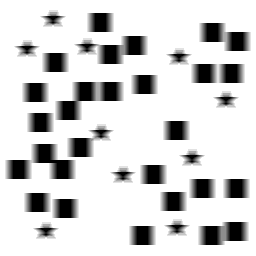
Squares: 28
Triangles: 0
Stars: 10
Total shapes: 38